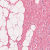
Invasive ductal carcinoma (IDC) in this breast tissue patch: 0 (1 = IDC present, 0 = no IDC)